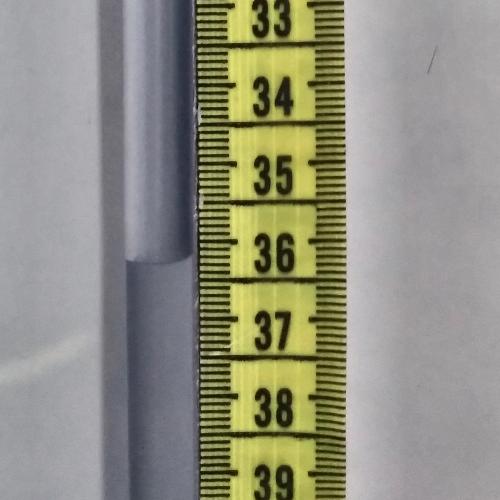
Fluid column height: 36.2 cm